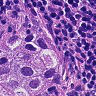
Metastatic tissue present: yes